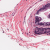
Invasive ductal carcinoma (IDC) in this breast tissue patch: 0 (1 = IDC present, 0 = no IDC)